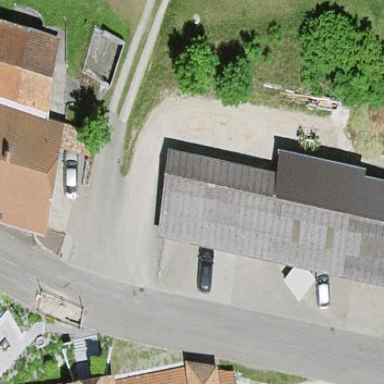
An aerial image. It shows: Warehouse building.